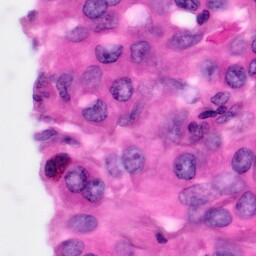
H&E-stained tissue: Pancreatic